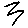
Label: zigzag